九年级 · 组合几何学
如图, 在 $\triangle A B C$ 中, 点 $O$ 是 $\triangle A B C$ 的内心, 连接 $O B, O C$, 过点 $O$ 作 $E F / / B C$ 分别交 $A B$, $A C$ 于点 $E, F$. 已知 $\triangle A B C$ 的周长为 $8, B C=x, \triangle A E F$ 的周长为 $y$, 则表示 $y$ 与 $x$ 的函数图象大致是( $\quad$ )
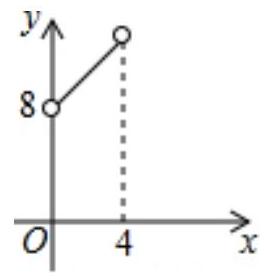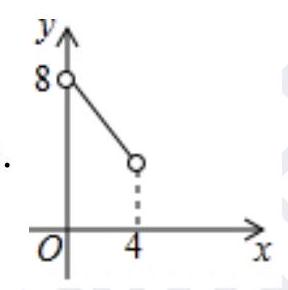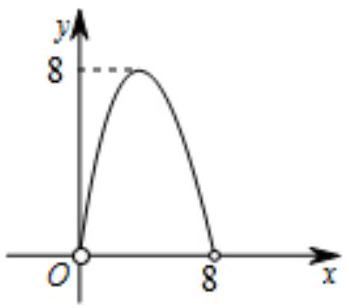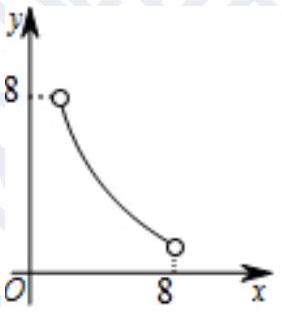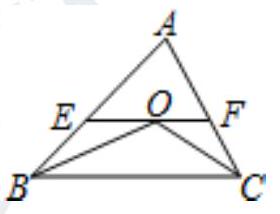
A.

B.

C.

D.

答案: B
解析: 【分析】

本题考查了动点问题的函数图象、三角形的内心、平行线的性质、等腰三角形的判定和性质、三角形的周长等知识; 求出 $y$ 与 $x$ 的关系式是解决问题的关键.

由三角形的内心性质和平行线的性质证出 $B E=O E, C F=O F$, 得出 $\triangle A E F$ 的周长 $y$ 与 $x$ 的关系式为 $y=8-x$, 求出 $0<x<4$, 即可得出答案.

【解答】

解: $\because$ 点 $O$ 是 $\triangle A B C$ 的内心,
$\therefore \angle A B O=\angle C B O, \angle A C O=\angle B C O$,

$\because E F / / B C$,

$\therefore \angle E O B=\angle C B O, \angle F O C=\angle B C O$,

$\therefore \angle A B O=\angle E O B, \angle A C O=\angle F O C$,

$\therefore B E=O E, C F=O F$,

$\therefore \triangle A E F$ 的周长 $y=A E+E F+A F=A E+O E+O F+A F=A B+A C$,

$\because \triangle A B C$ 的周长为 $8, B C=x$,

$\therefore A B+A C=8-x$

$\therefore y=8-x$,

$\because A B+A C>B C$,

$\therefore y>x$

$\therefore 8-x>x$,

$\therefore 0<x<4$,

即 $y$ 与 $x$ 的函数关系式为 $y=8-x(x<4)$,

故选: $B$.